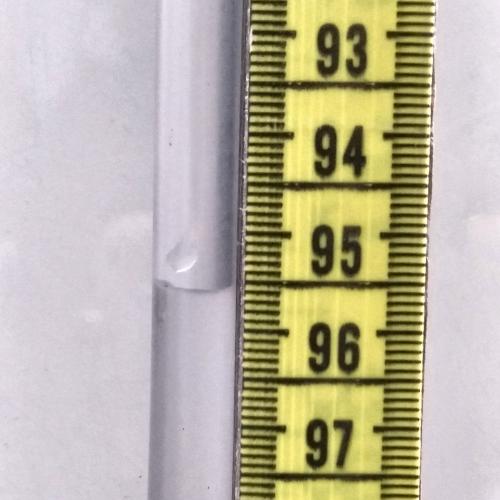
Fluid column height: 95.6 cm